九年级 · 画法几何学
如图, 在四边形 $\mathrm{ABCD}$ 中, $\mathrm{AB}=\mathrm{AD}$, 对角线 $\mathrm{AC}, \mathrm{BD}$ 交于点 $\mathrm{E}$, 点 0 在线段 $\mathrm{AE}$ 上, $\odot 0$ 过 $\mathrm{B}$, $\mathrm{D}$ 两点, 若 $\mathrm{OC}=5,0 \mathrm{~B}=3$, 且 $\cos \angle \mathrm{BO}=\frac{3}{5}$. 求证: $\mathrm{CB}$ 是 $\odot 0$ 的切线.

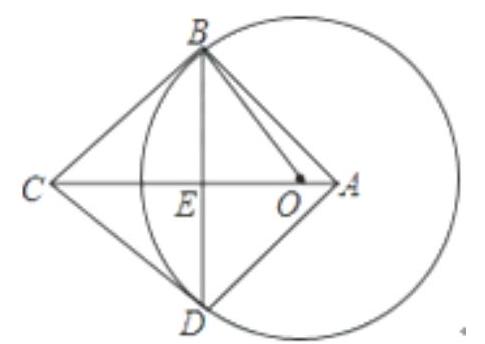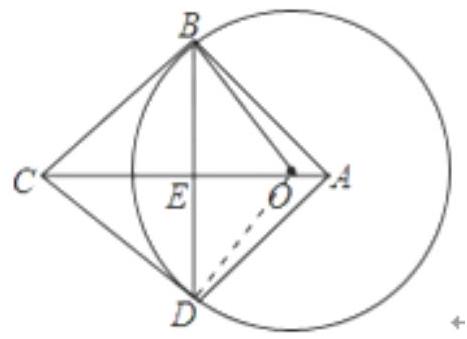
答案: 【分析】连接 $O D$, 可得 $O B=O D$, 由 $A B=A D$, 得到 $A E$ 垂直平分 $B D$, 在直角三角形 $B O E$ 中,利用锐角三角函数定义求出 $\mathrm{OE}$ 的长, 根据勾股定理求出 $\mathrm{BE}$ 的长, 由 $\mathrm{OC}-\mathrm{OE}$ 求出 $\mathrm{CE}$ 的长,再利用勾股定理求出 $\mathrm{BC}$ 的长, 利用勾股定理逆定理判断得到 $\mathrm{BC}$ 与 $\mathrm{OB}$ 垂直, 即可确定出 $\mathrm{BC}$
为圆 0 的切线.

证明：连接 $0 D$, 可得 $0 B=0 D$,

$\because \mathrm{AB}=\mathrm{AD}$,

$\therefore \mathrm{AE}$ 垂直平分 $\mathrm{BD}$,

在 Rt $\triangle \mathrm{BOE}$ 中, $0 \mathrm{~B}=3, \cos \angle \mathrm{BOE}=\frac{3}{5}$,

$\therefore 0 \mathrm{E}=\frac{9}{5}$,

根据勾股定理得: $\mathrm{BE}=\sqrt{\mathrm{BO}^{2}-\mathrm{OE}^{2}}=\frac{12}{5}, \mathrm{CE}=0 \mathrm{C}-\mathrm{OE}=\frac{16}{5}$,

在 Rt $\triangle \mathrm{CEB}$ 中, $\mathrm{BC}=\sqrt{\mathrm{CE}^{2}+\mathrm{BE}^{2}}=4$,

$\because 0 \mathrm{~B}=3, \quad \mathrm{BC}=4,0 \mathrm{C}=5$,

$\therefore 0 \mathrm{~B}^{2}+\mathrm{BC}^{2}=0 \mathrm{C}^{2}$,

$\therefore \angle \mathrm{OBC}=90^{\circ}$, 即 $\mathrm{BC} \perp \mathrm{OB}$,

则 $\mathrm{BC}$ 为圆 0 的切线.